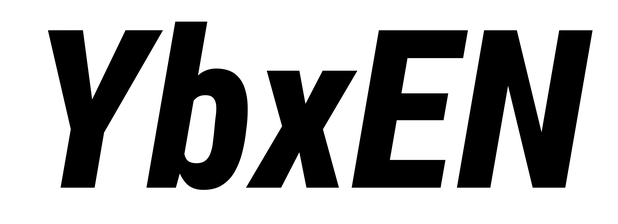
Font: Roboto-Italic_Condensed_ExtraBold_Italic